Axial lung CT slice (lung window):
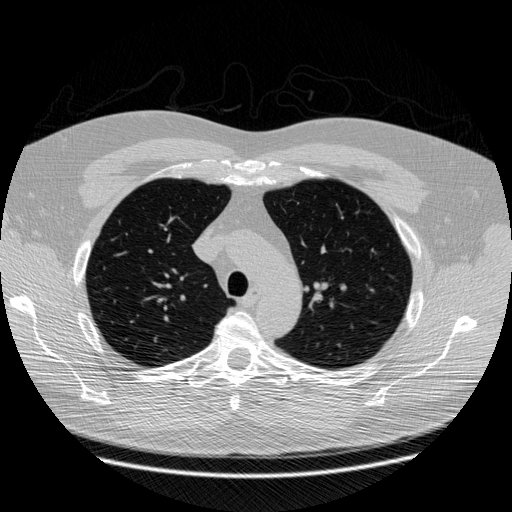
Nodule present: no